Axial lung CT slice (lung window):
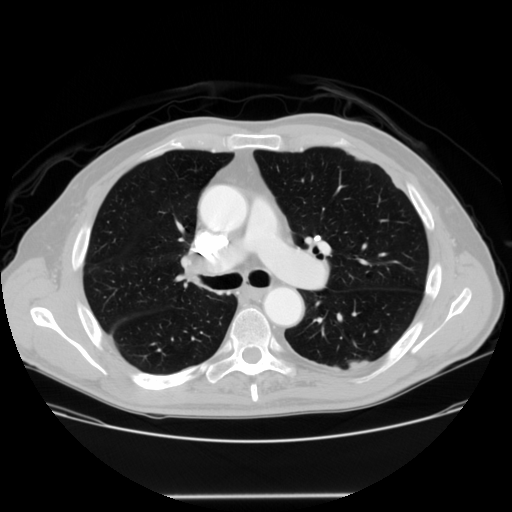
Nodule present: no